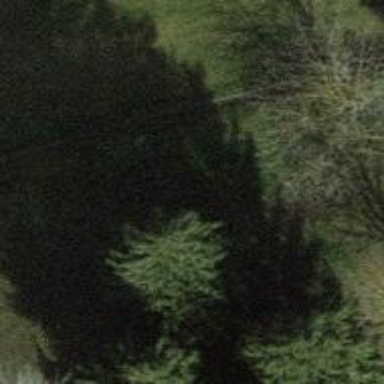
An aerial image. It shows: Needle-leaved tree in its natural environment.